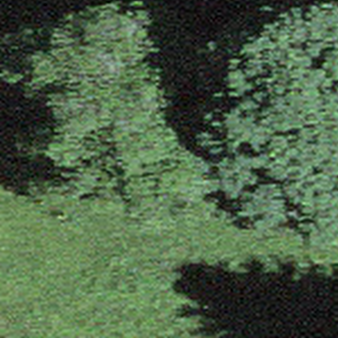
Label: other